Field crop: maize
Growth stage: 2
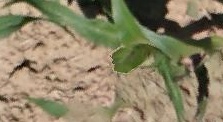
Species: maize